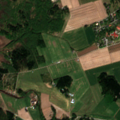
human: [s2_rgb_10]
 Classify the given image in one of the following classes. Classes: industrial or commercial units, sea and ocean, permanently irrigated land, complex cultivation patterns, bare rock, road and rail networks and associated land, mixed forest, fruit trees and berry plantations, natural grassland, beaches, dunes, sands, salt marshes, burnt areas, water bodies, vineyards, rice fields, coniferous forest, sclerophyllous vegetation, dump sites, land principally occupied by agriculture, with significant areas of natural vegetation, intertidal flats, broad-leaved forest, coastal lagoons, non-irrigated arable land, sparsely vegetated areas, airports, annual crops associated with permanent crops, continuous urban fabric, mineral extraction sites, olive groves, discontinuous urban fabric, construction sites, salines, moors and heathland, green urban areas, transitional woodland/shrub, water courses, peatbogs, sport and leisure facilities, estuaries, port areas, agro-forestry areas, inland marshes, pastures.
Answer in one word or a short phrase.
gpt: discontinuous urban fabric, non-irrigated arable land, land principally occupied by agriculture, with significant areas of natural vegetation, broad-leaved forest